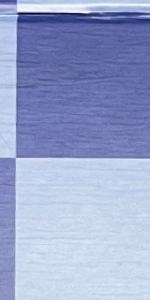
Label: Empty